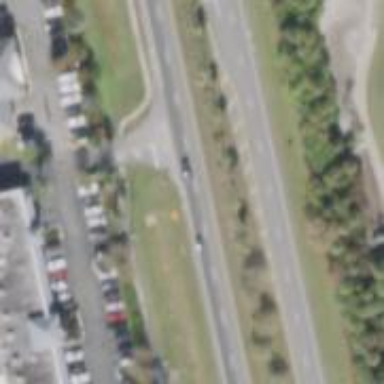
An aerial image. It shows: Primary link highway.